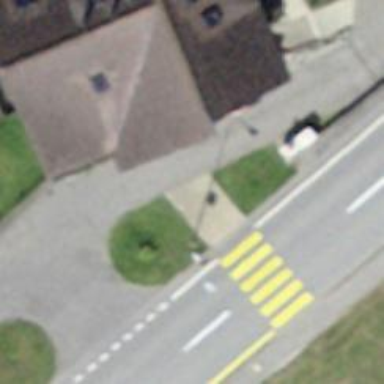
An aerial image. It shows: Sidewalk along the footway.